Interaction volume radius: 10 \u00c5
Interaction volume height: 10 \u00c5
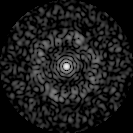
Disorder parameter: 0.8366